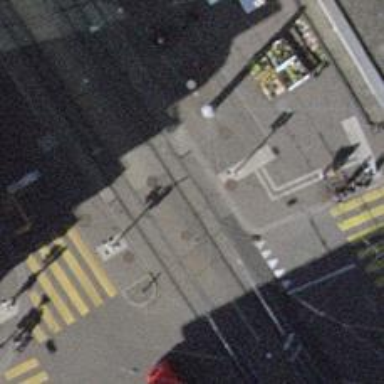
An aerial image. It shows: Tram crossing on the railway.